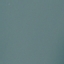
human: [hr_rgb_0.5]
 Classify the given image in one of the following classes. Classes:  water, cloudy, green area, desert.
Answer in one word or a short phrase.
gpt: water